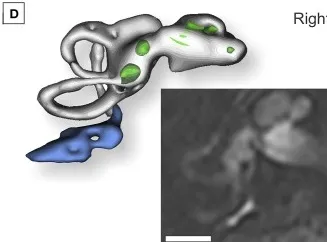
High-resolution CT (HRCT) imaging and gadolinium-enhanced MRI (Gd-MRI) of the inner ears was performed after the onset of Meniere's symptoms (HRCT, at age 44; Gd-MRI, at age 48). Axial Gd-MRI (3D inversion recovery sequence), and . Right. Labyrinth. Signal voids in the cochlear turns (green arrowheads) and the saccule (green asterisk) indicate endolymphatic hydrops; blue arrow, signal originating from the extraosseous endolymphatic sac. 3D segmentations were performed using the 3D Slicer software [version 4.6.2, ]. : T2 signal localized posterior to the operculum, corresponding to the localization of the distal (extraosseous) endolymphatic sac (Co, cochlea; PSCC, posterior semicircular canal; VA, vestibular aqueduct; Ve, vestibule). Scale bars: 5 mm. The false color-coding image overlay was generated using Adobe Photoshop CC2017 (version 18.1.0, San Jose, CA, USA).
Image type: radiology (ct)